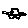
Label: car